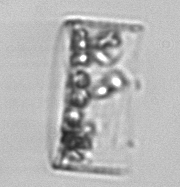
Label: Guinardia_flaccida